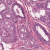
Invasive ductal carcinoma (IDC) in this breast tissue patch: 0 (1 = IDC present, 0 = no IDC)